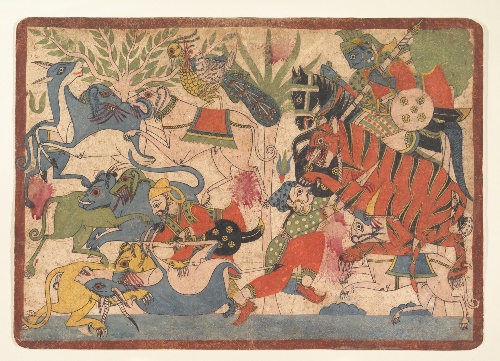
Date: 1800–1850
Object type: Folio
Classification: Paintings
Medium: Ink and opaque watercolor on paper
Culture: Western India, Maharashtra, Paithan or northern Karnataka
Dimensions: 12 1/4 x 17 1/8 in. (31.1 x 43.5 cm)
Department: Asian Art
Credit line: Gift of Daniel Slott, 1980
Accession year: 1980
Repository: Metropolitan Museum of Art, New York, NY
Tags: Men|Hunting|Peacocks|Tigers|Horses